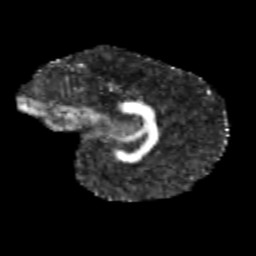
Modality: FA
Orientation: sagittal
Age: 9
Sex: female
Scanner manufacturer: siemens
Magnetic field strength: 3 T
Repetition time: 3.8 s
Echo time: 0.07 s